Interaction volume radius: 5 \u00c5
Interaction volume height: 15 \u00c5
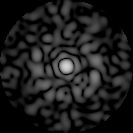
Disorder parameter: 0.8525